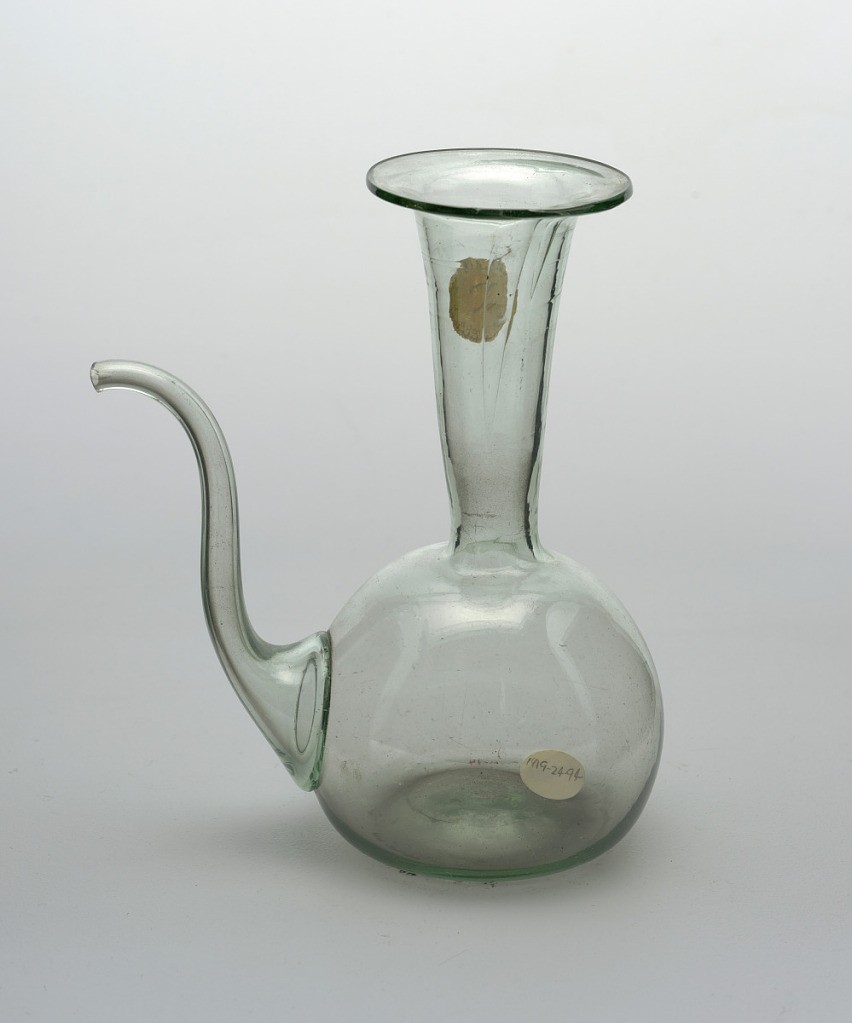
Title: Pitcher
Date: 17th–18th century
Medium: clear and greensih glass
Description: Clear glass spouted vessel with a light green tint.